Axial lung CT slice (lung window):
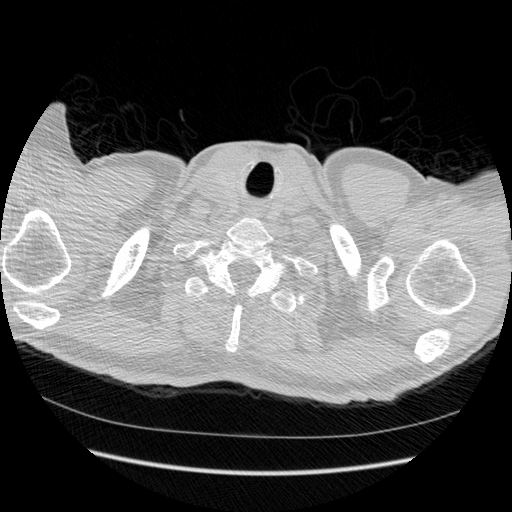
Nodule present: no